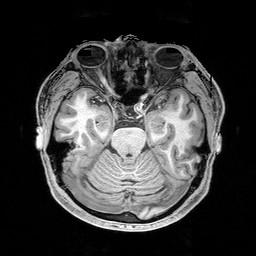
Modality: T1w
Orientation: coronal
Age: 23
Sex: male
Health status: healthy